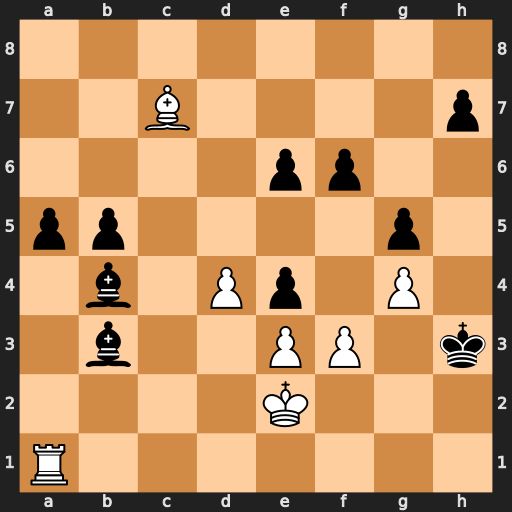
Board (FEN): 8/2B4p/4pp2/pp4p1/1b1Pp1P1/1b2PP1k/4K3/R7
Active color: w
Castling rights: -
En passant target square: -
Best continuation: Kf2 exf3 Kxf3 Bd5+ e4 Bxe4+ Kxe4